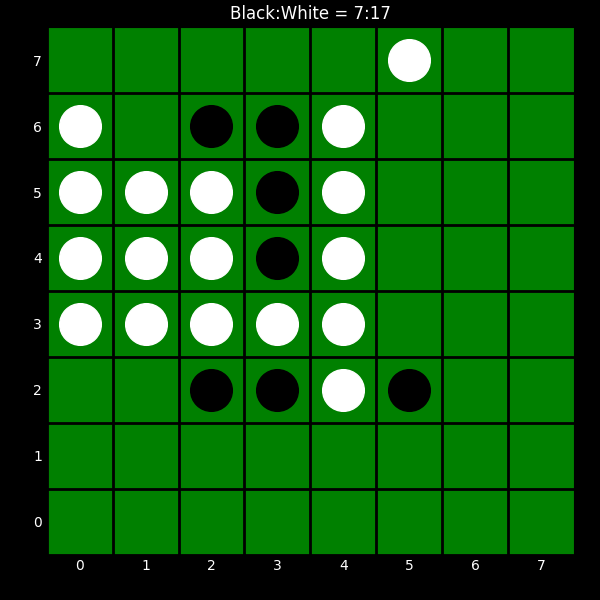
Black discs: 7
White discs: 17